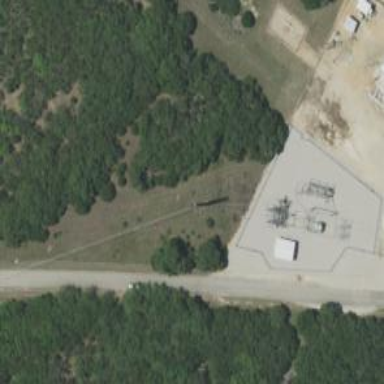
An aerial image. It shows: Power tower.